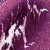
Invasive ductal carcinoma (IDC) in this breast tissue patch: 0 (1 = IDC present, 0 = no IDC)